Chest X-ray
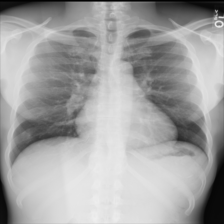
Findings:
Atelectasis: negative
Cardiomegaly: negative
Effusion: negative
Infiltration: negative
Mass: negative
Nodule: negative
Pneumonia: negative
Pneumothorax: negative
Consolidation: negative
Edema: negative
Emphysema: negative
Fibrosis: negative
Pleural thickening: negative
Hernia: negative